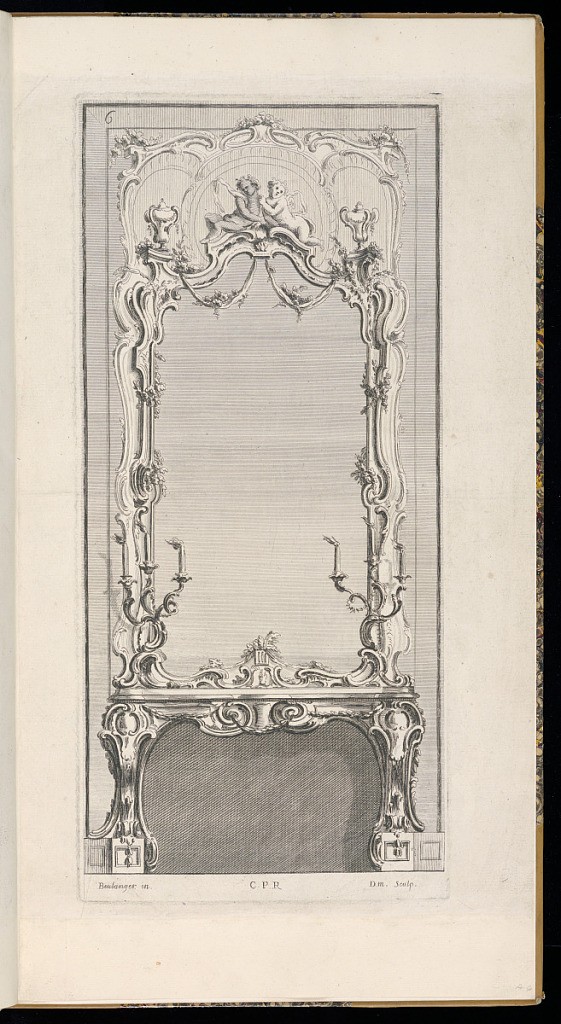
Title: A Mantel and Overmantel Mirror Design
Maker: Jean-François-Antoine Boulanger, French?, active mid 18th century
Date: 1755–76
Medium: Etching on laid paper
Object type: Print
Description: A design for a mantel and overmantel mirror surmounted by a carved panel with two putti and two lidded pear-shaped vases decorated with rococo ornament, rinceaux, shell, ribbons, flowers, fluting, cartouches, c-scrolls, s-scrolls, festoons of laurel leaves, and fleurons. The mantel also features a candelabra on each side with three candles. The plate is numbered and signed.